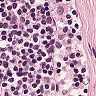
Metastatic tissue present: no